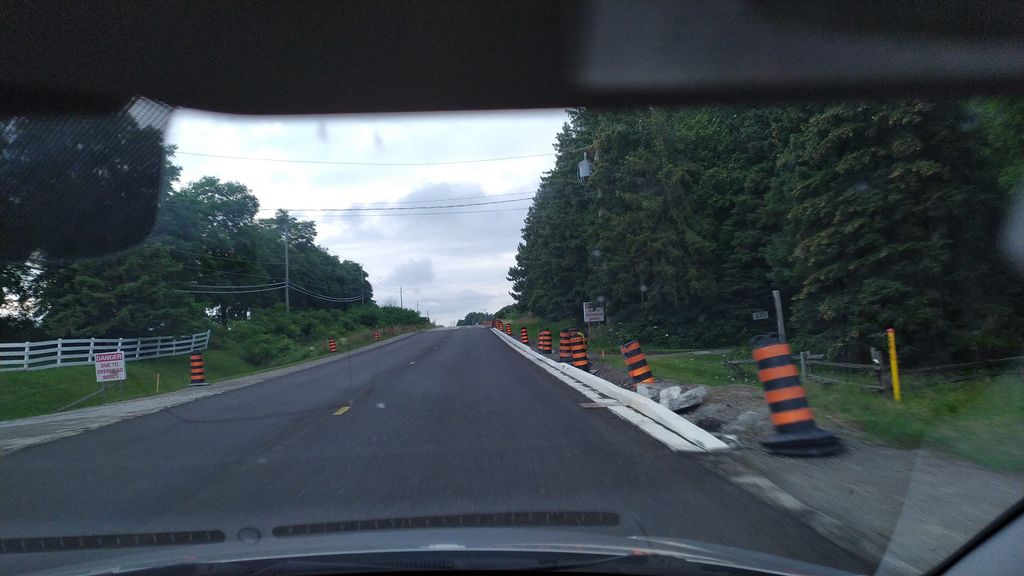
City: kitchener-waterloo